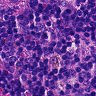
Metastatic tissue present: no